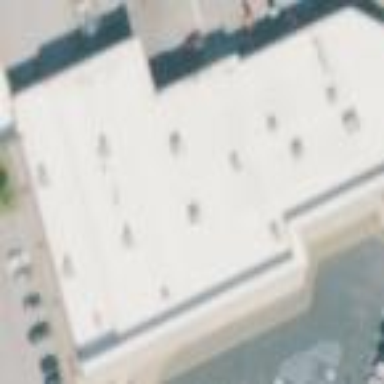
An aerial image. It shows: Building.